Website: ulta-beauty
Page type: address-validator
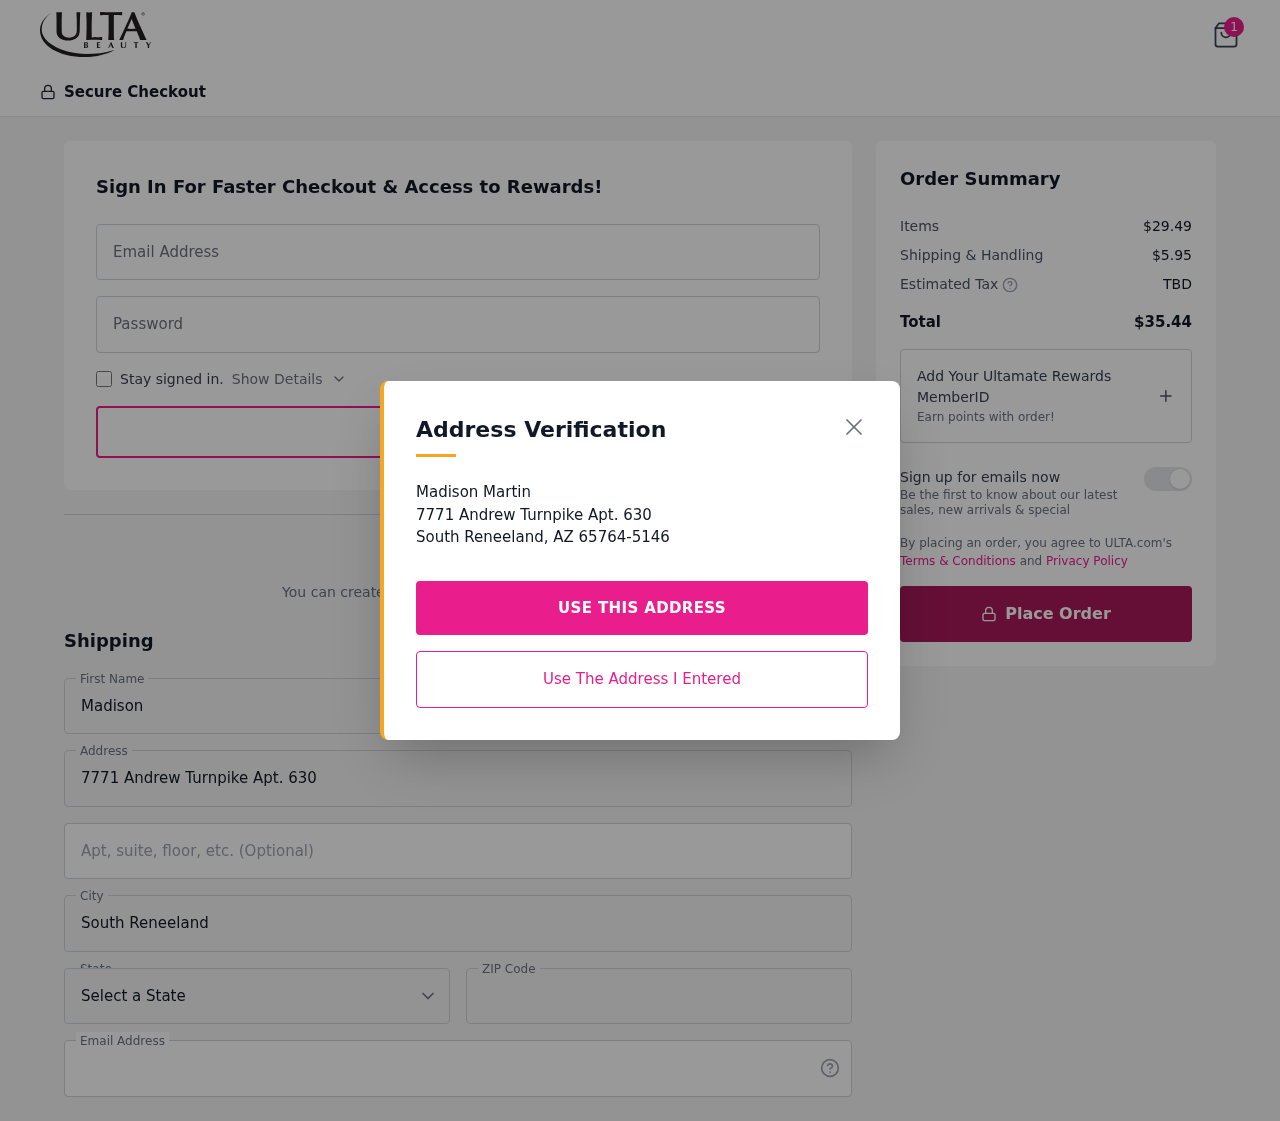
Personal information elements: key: PII_CITY
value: South Reneeland
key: PII_EMAIL
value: madisonmartin@yahoo.com
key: PII_FIRSTNAME
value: Madison
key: PII_LASTNAME
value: Martin
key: PII_POSTCODE
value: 65764
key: PII_STATE_ABBR
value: AZ
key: PII_STREET
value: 7771 Andrew Turnpike Apt. 630
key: PII_STREET2
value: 7771 Andrew Turnpike Apt. 630
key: PII_FULLNAME2
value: Madison Martin
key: PII_CITY2
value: South Reneeland
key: PII_STATE_ABBR2
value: AZ
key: PII_POSTCODE_FULL
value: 65764
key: PII_POSTCODE_EXT
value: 5146
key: PII_POSTCODE_NUMERIC
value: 65764
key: PII_POSTCODE_EXT_NUMERIC
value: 5146
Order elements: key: ORDER_NUM_ITEMS
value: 1
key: ORDER_SUBTOTAL
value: $29.49
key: ORDER_SHIPPING_COST
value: $5.95
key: ORDER_TOTAL
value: $35.44